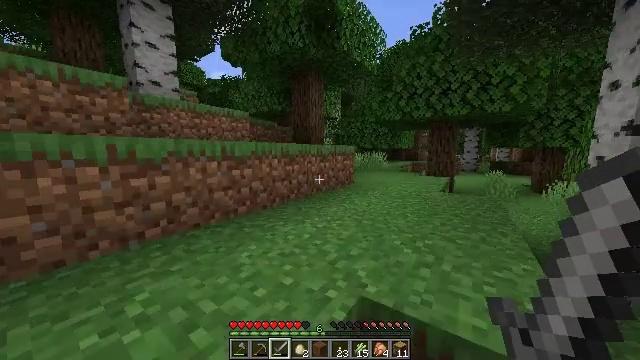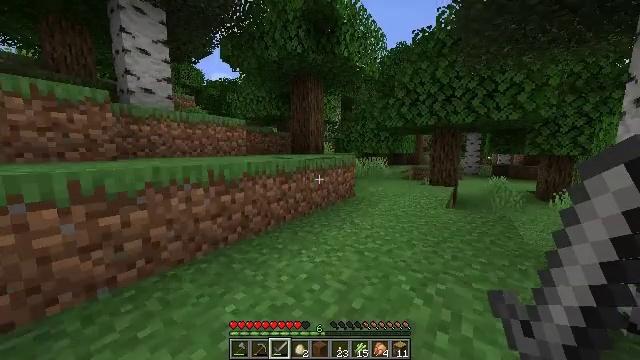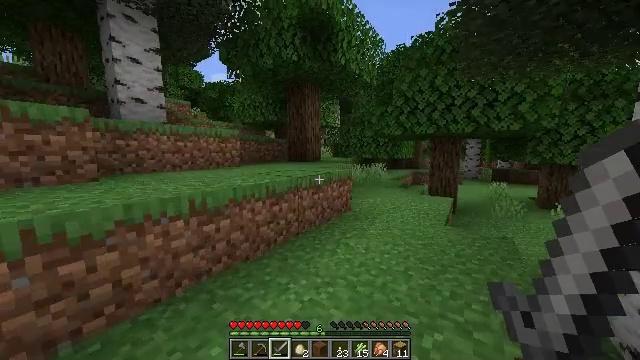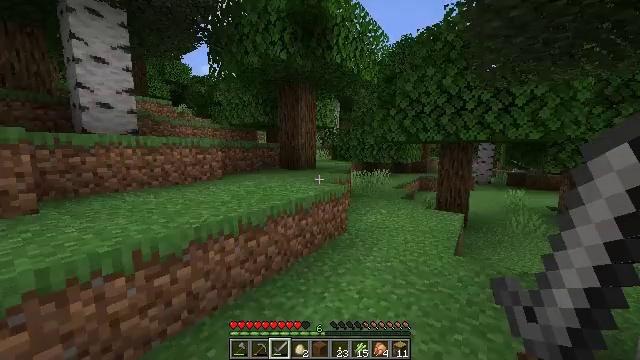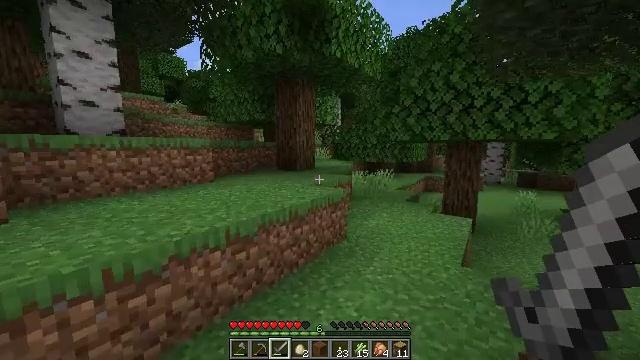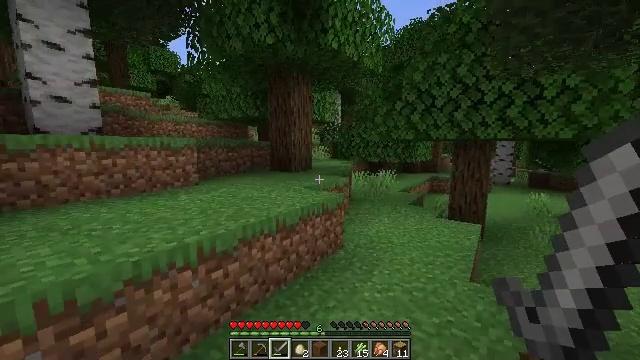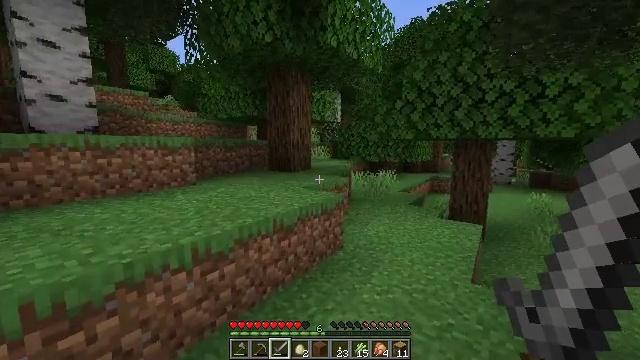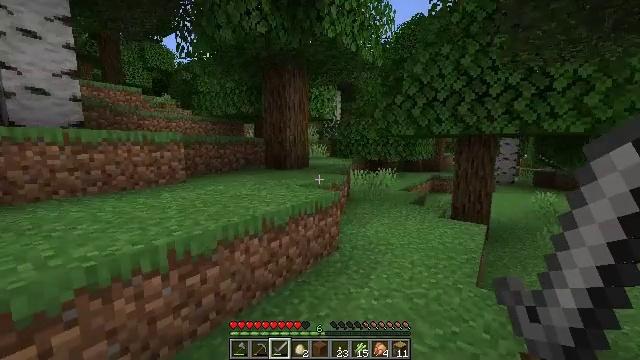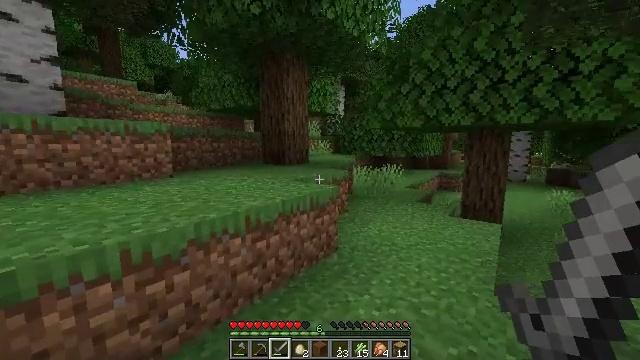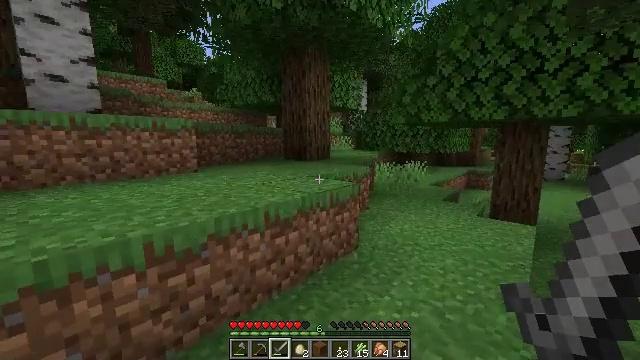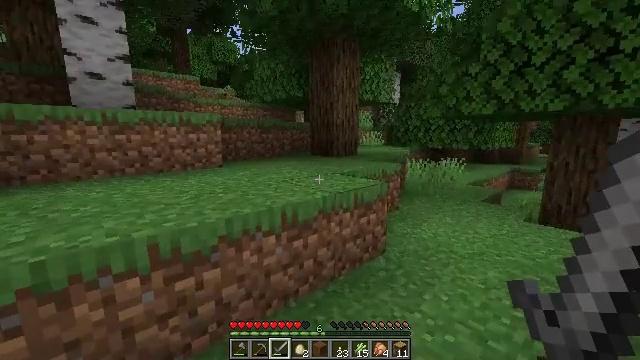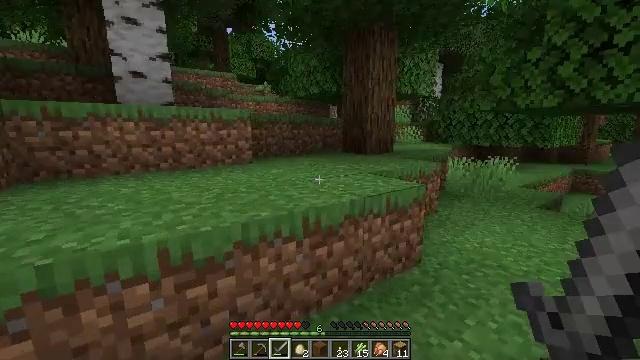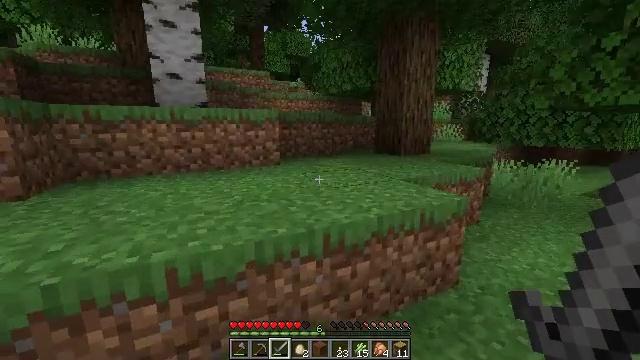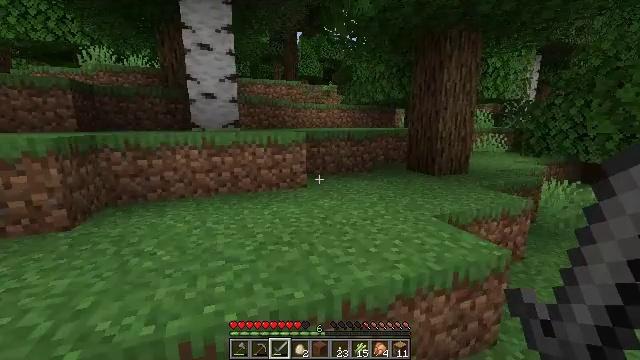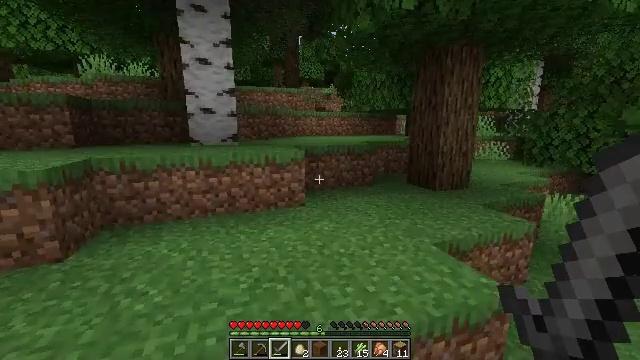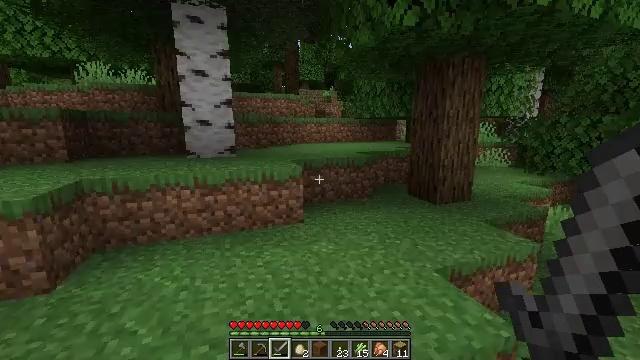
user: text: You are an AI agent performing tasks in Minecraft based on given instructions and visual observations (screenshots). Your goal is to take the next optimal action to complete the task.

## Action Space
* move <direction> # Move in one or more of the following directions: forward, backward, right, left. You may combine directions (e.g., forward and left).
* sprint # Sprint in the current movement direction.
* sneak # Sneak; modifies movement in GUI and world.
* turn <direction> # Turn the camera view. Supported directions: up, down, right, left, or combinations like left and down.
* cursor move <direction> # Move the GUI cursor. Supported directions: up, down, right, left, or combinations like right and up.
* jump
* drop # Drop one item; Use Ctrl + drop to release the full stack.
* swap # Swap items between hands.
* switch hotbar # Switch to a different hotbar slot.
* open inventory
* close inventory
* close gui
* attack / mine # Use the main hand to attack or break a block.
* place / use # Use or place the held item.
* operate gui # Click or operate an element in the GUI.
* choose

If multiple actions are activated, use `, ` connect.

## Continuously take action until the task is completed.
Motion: motion action
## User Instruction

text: Break the lilac plant.
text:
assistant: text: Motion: move forward, jump
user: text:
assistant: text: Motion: move forward, jump
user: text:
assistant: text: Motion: move forward, jump
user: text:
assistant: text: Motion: move forward
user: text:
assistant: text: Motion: move forward
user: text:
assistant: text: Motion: move forward
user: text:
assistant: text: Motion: move forward
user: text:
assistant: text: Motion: move forward, turn left
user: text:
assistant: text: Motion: move forward, turn left
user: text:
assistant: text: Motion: move forward, turn left and down
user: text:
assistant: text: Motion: move forward, turn left
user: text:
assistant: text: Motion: move forward, turn left, jump
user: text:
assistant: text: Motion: move forward, turn left, jump
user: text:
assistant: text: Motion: move forward and move left, jump
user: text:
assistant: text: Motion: move forward and move left, jump
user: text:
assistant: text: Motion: move forward and move left
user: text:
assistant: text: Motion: move forward and move left
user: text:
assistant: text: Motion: move forward and move left
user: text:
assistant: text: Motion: move forward and move left
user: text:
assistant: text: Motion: move forward
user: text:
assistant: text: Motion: move forward
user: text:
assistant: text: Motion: move forward, turn right
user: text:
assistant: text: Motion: move forward
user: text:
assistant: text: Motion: move forward
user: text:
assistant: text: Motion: move forward
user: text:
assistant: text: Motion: move forward, jump
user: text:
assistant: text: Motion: move forward, jump
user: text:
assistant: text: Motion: move forward, jump
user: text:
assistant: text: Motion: move forward, jump
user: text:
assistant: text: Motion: move forward, jump